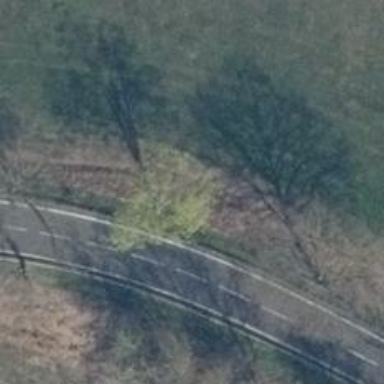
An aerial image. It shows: Row of trees in natural setting.